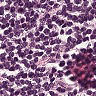
Metastatic tissue present: no